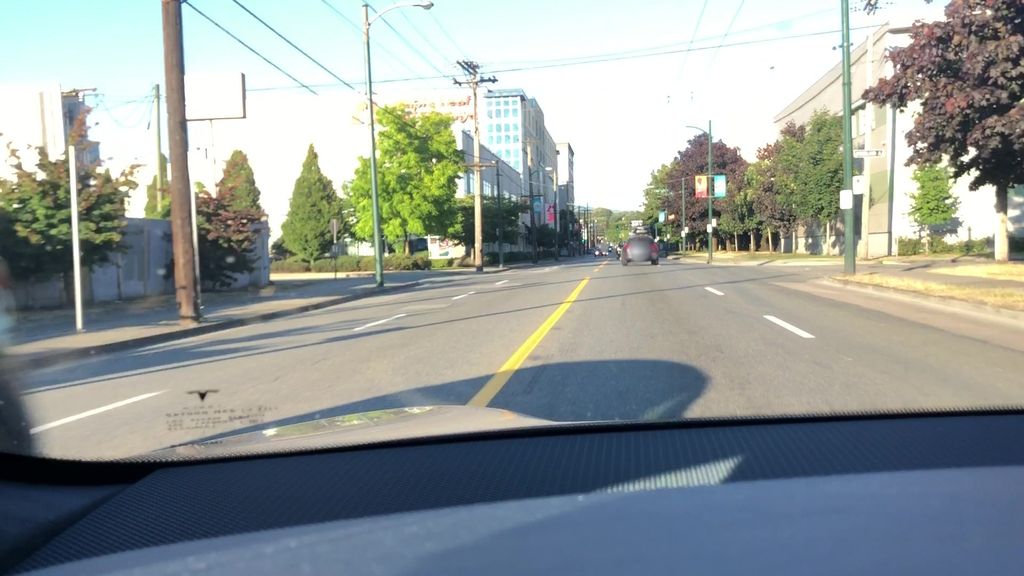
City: vancouver